Question: I am writing the Javadoc for a class that contains its own enums. Is there a way to generate Javadoc for the individual enums? For example, right now I have something like this:
'''
/**
* This documents "HairColor"
*/
private static enum HairColor { BLACK, BLONDE, BROWN, OTHER, RED };
'''
However, this only documents all of the enums as a whole:

Is there any way to document each of the 'HairColor' values individually? Without moving the enum into its own class or changing it from an enum?
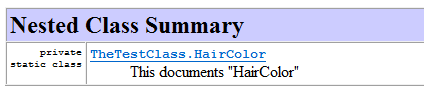
Answer: You do it just like any other variable you would javadoc.
'''
/**
* Colors that can be used
*/
public enum Color
{
/**
* Red color
*/
red,
/**
* Blue color
*/
blue
}
'''
EDIT:
From Paulo Ebermann : The enum is a separate class. You can't include its full documentation in the enclosing class (at least, without patching the standard doclet).